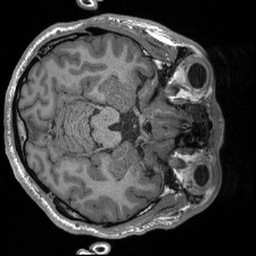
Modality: T1w
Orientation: axial
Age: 24
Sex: male